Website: bh-photo
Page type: address-validator
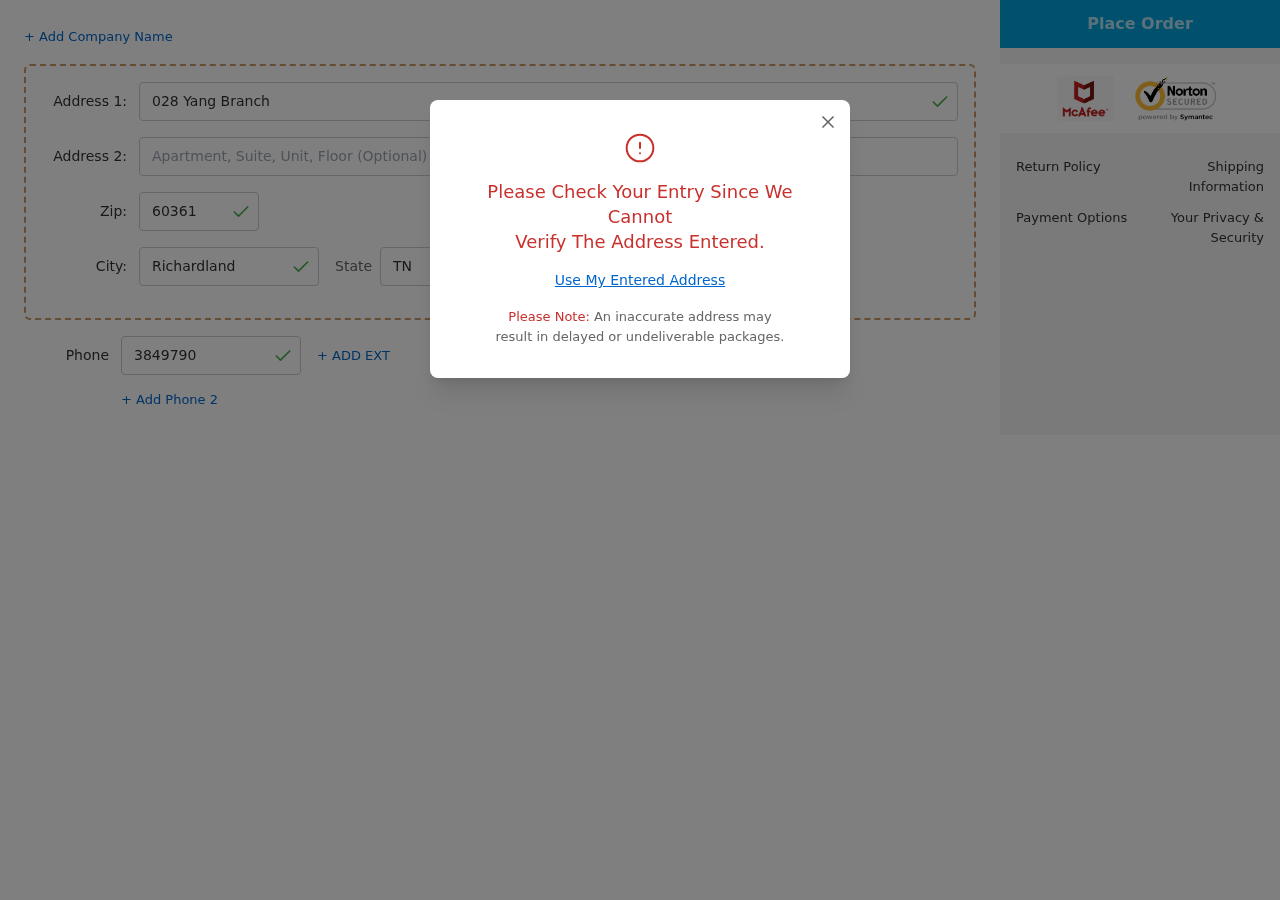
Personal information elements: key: PII_CITY
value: Richardland
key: PII_PHONE
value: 3849790006
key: PII_POSTCODE
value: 60361
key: PII_STATE_ABBR
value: TN
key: PII_STREET
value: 028 Yang Branch